Aerial crown-view tile of a tropical tree (Barro Colorado Island, Panama), acquired 20240611:
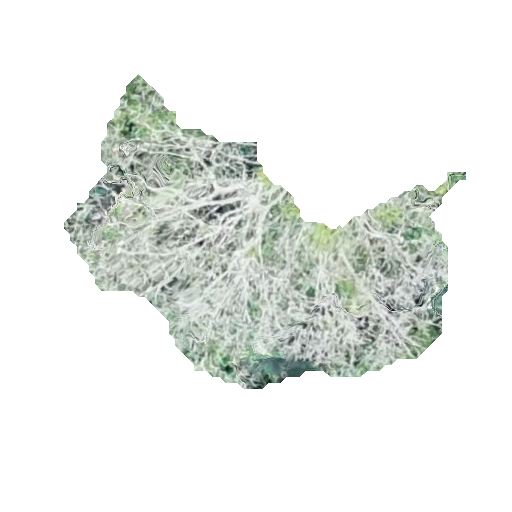
Species: Tabebuia rosea
GBIF accepted scientific name: Tabebuia rosea
Crown area: 104.251 m²